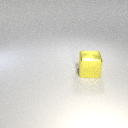
large yellow metal cube